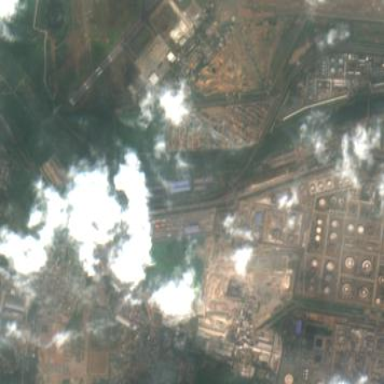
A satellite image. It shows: Industrial area designated for refinery that processes oil.